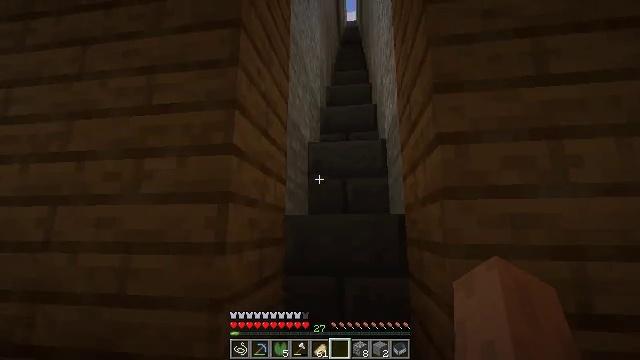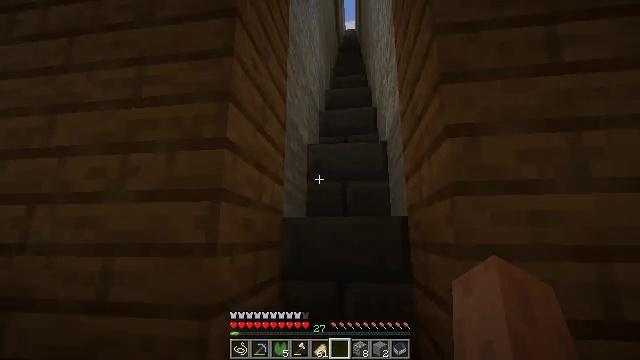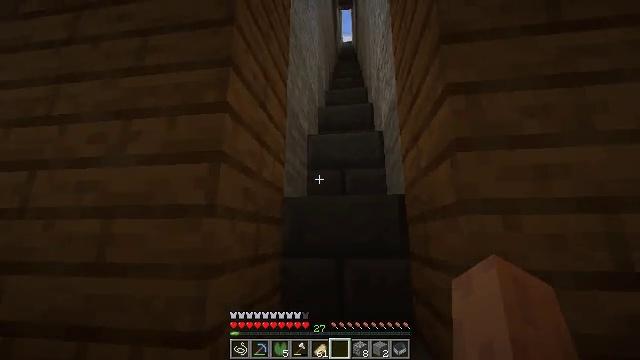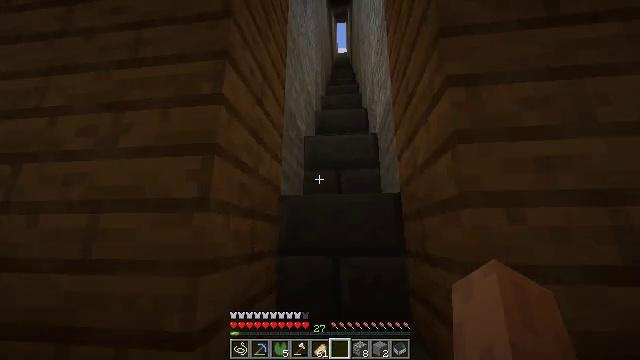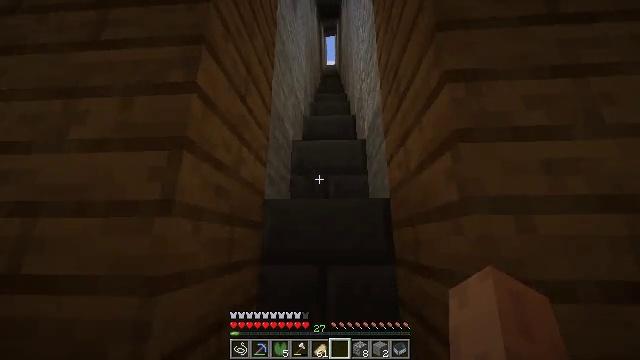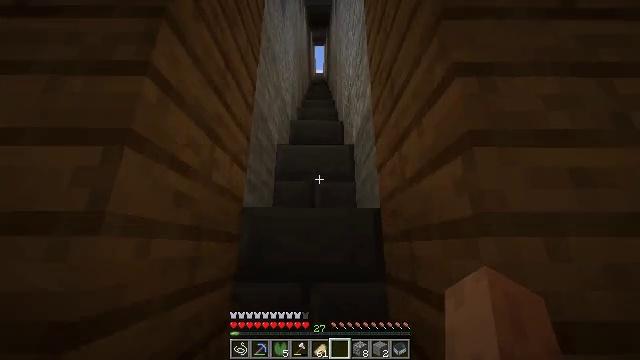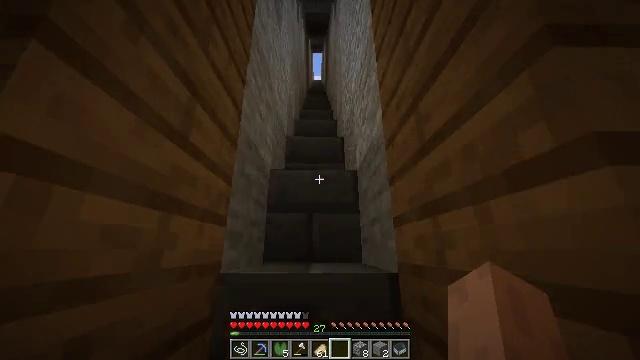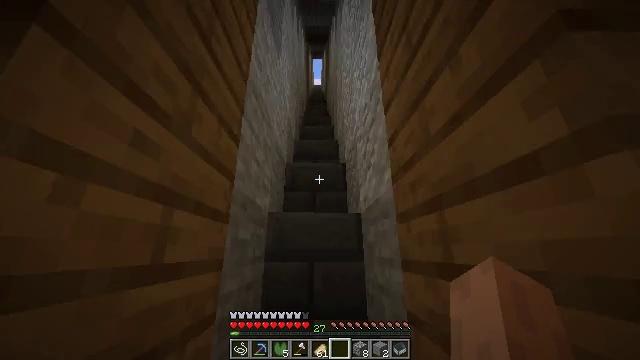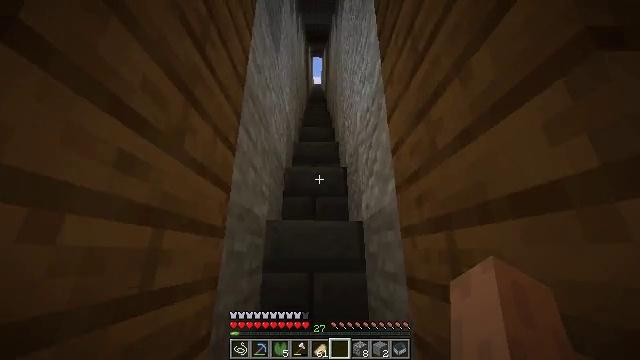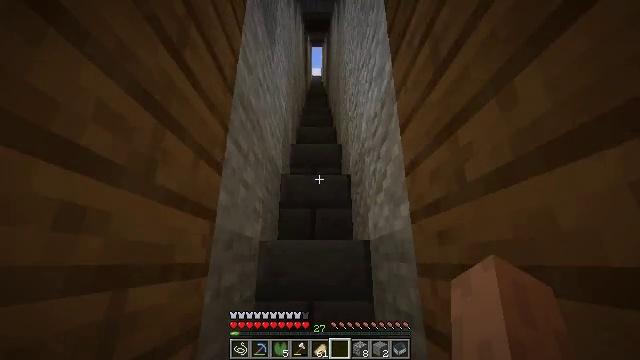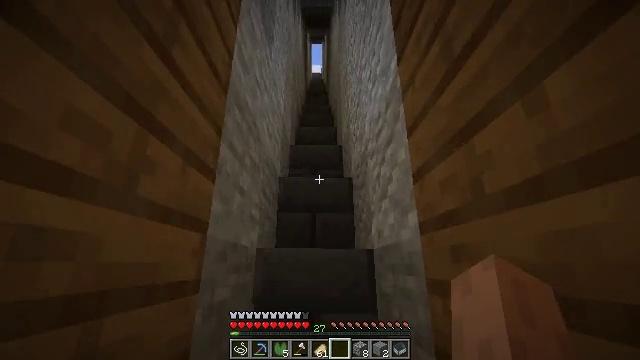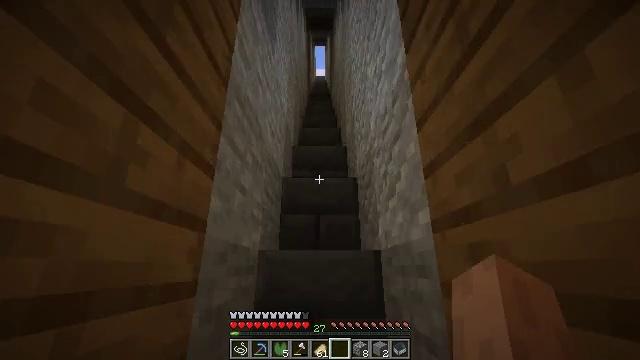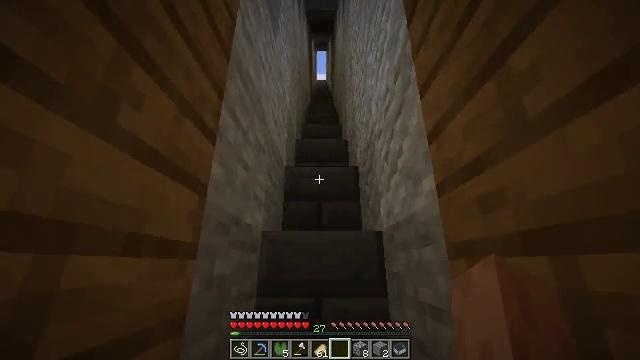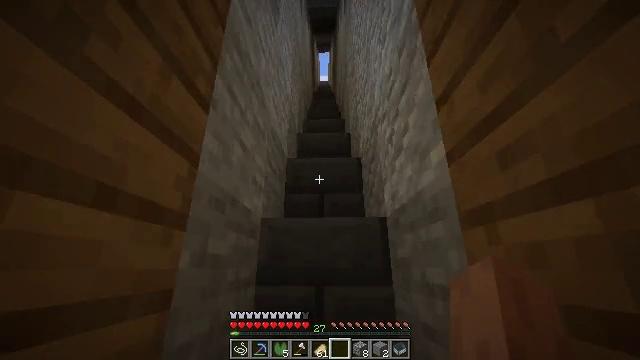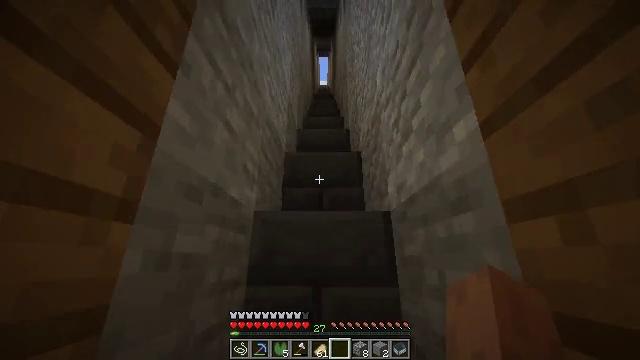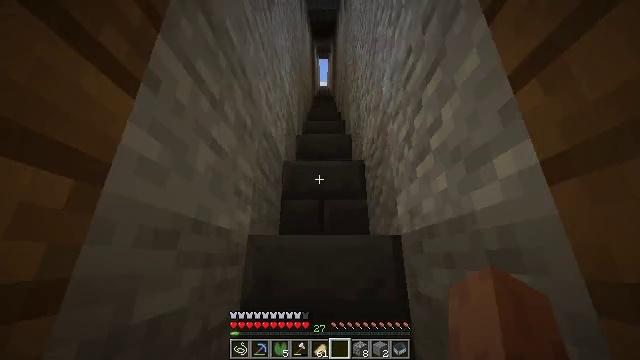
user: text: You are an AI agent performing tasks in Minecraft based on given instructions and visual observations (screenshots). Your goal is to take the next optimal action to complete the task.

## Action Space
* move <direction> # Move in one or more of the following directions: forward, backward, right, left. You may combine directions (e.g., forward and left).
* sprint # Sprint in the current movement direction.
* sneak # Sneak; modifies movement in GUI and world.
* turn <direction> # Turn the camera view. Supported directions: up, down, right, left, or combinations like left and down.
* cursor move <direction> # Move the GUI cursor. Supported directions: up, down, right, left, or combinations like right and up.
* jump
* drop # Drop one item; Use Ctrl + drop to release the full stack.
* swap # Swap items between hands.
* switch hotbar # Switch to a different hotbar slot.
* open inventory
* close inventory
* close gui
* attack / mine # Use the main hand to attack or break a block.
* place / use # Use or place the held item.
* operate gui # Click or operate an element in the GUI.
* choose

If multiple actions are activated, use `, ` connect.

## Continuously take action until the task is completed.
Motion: motion action
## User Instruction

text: Put materials in the crafting grid to create a repeater.
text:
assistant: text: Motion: move forward, sprint, turn up, jump
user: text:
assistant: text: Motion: move forward, sprint, jump
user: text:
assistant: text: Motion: move forward, sprint, turn right and up, jump
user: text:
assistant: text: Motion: move forward, sprint, turn right and up, jump
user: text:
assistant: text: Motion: move forward, turn right and up, jump
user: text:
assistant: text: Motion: move forward, jump
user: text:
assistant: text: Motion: move forward, jump
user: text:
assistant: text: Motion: move forward, jump
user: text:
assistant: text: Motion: move forward, jump
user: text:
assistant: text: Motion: move forward, sprint, jump
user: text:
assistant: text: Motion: move forward, sprint, jump
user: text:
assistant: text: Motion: move forward, sprint, jump
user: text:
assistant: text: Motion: move forward, sprint, jump
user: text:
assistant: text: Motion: move forward, jump
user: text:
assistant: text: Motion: move forward, jump
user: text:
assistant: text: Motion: move forward, jump
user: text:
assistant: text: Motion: move forward, jump
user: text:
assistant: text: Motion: move forward, sprint, jump
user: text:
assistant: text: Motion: move forward, sprint, jump
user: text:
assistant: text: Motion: move forward, sprint, jump
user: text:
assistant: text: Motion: move forward, jump
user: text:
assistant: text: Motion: move forward, jump
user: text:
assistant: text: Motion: move forward, jump
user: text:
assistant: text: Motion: move forward, jump
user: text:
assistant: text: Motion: move forward, sprint, jump
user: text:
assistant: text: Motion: move forward, sprint, jump
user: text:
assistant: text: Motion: move forward, sprint, jump
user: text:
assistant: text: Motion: move forward, sprint, jump
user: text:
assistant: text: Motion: move forward, jump
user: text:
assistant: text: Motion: move forward, jump